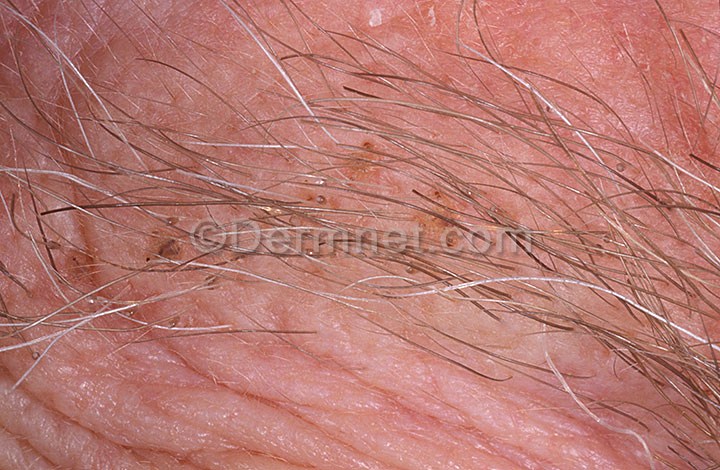
Disease: Scabies Lyme Disease and other Infestations and Bites